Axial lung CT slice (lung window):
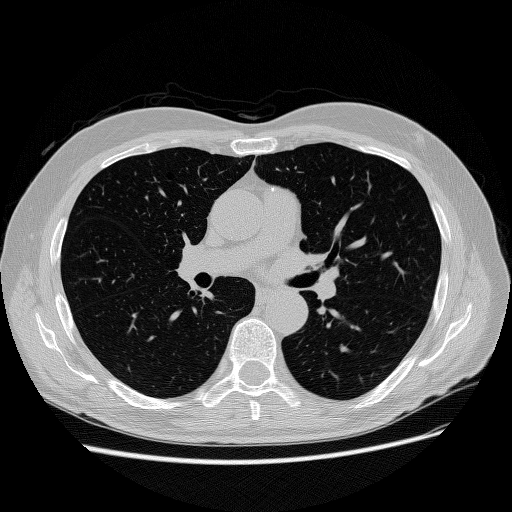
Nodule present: no